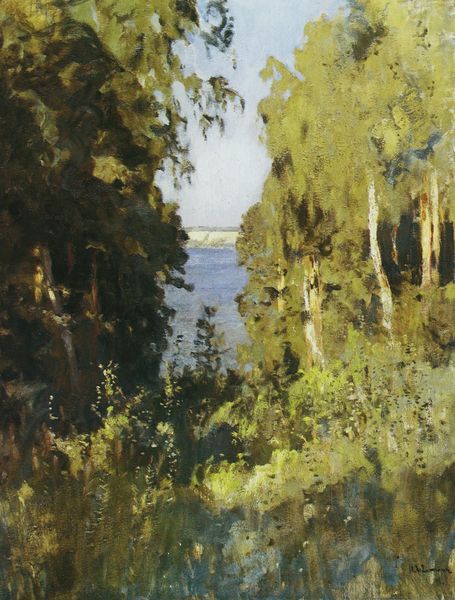
Titel: Die Schlucht
Künstler: Isaak Iljitsch Lewitan
Standort: St. Petersburg
Institution: Russisches Museum
Schlagwörter: baum, blau, blätter, gemälde, himmel, laub, meer, schatten, wasser, weiß, aquarell, bäume, fluss, gelb, grob, grün, impressionismus, landschaft, sand, see, ufer, ausschnitt, blumen, braun, hell, holz, licht, schwarz, ausblick, blick, blüten, gras, haus, wiese, malerei, signatur, öl, ast, baumstamm, birke, birken, ferne, gräser, horizont, hügel, natur, pappeln, schilf, spiegelung, stamm, weite, wind, zweige, busch, gewässer, pastos, sonne, sträucher, insel, land, realismus, blatt, pflanze, pflanzen, wald, deutschland, küste, sommer, strand, wellen, enge, naturalismus, mittag, russland, warm, dünen, fels, tag, wise, böschung, wild, duktus, draussen, impressionistisch, monet, um 1900, ölfarbe, hoch, frühling, schneise, impression, unscharf, ozean, blühen, durchblick, strahlen, pleinair, lichtung, öffnung, unterholz, birkenwald, lichtflecken, lichtspiel, wildnis, schattenspiel, kraut, kräuter, seelandschaft, festland, gestisch, natureindruck, hohes gras, naur, impessionismus, au